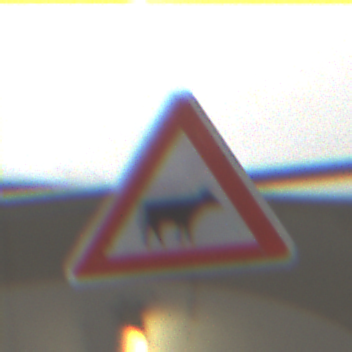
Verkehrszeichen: ViehtriebLinks
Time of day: Midday
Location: Roofed (Urban)
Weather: Overcast
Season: NotSpecified
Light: Artificial